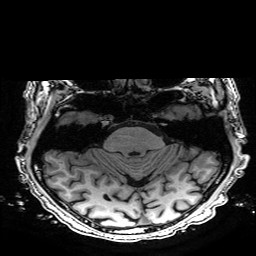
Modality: T1w
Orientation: coronal
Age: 67
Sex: male
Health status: healthy
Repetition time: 2.53 s
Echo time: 0.0034 s